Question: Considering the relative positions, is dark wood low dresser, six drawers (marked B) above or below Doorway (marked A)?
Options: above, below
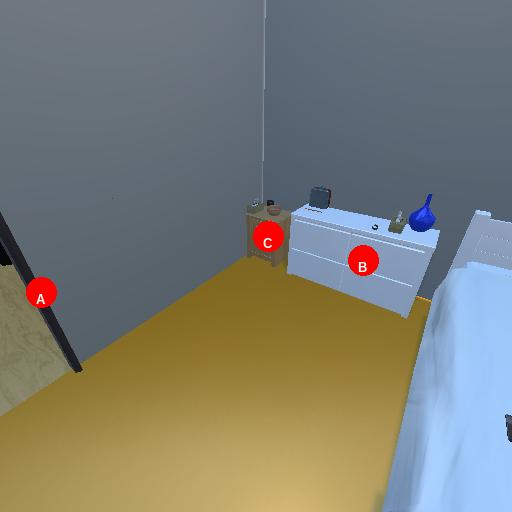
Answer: above